Question: I have several apps that I wrote a couple of years ago that are on the store and all fine, working, approved, etc.
I have now opened them up in Xcode 6 to do some updates to them, and the custom tab bar that I wrote and was working fine in Xcode 4 now displays very odd behaviour.
The bar shows up blank on first load, but when each tab is touched/selected, then the image loads. Once all tabs have been selected once, then the bar is fully working and all images are showing up as expected - but on first load the tab bar shows blank (except for the first tab, because it is selected).

The code hasn't changed since it previously worked, all images are there and loaded fine, because once a tab is selected then they show up fine. It is only on first load that the images don't appear, until that tab is touched and selected.
My code for this custom tab bar is as follows, which all worked fine previously, and works fine in the apps on the store now:
'''
CGRect screenBound = [[UIScreen mainScreen] bounds];
CGSize screenSize = screenBound.size;
CGRect tabbarTopFrame = CGRectMake(0,(screenSize.height - 59),320,10);
UIImageView *tabbarTop = [[UIImageView alloc] initWithFrame:tabbarTopFrame];
tabbarTop.image = [UIImage imageNamed:@"tabbar_top.png"];
[self.tabBarController.view addSubview:tabbarTop];
UIImage *selectedImage0 = [UIImage imageNamed:@"tabbar_introduction_active.png"];
UIImage *unselectedImage0 = [UIImage imageNamed:@"tabbar_introduction_default.png"];
UIImage *selectedImage1 = [UIImage imageNamed:@"tabbar_nests_active.png"];
UIImage *unselectedImage1 = [UIImage imageNamed:@"tabbar_nests_default.png"];
UIImage *selectedImage2 = [UIImage imageNamed:@"tabbar_home_active.png"];
UIImage *unselectedImage2 = [UIImage imageNamed:@"tabbar_home_default.png"];
UIImage *selectedImage3 = [UIImage imageNamed:@"tabbar_dogowners_active.png"];
UIImage *unselectedImage3 = [UIImage imageNamed:@"tabbar_dogowners_default.png"];
UIImage *selectedImage4 = [UIImage imageNamed:@"tabbar_spotted_active.png"];
UIImage *unselectedImage4 = [UIImage imageNamed:@"tabbar_spotted_default.png"];
UITabBar *tabBar = self.tabBarController.tabBar;
UITabBarItem *item0 = [tabBar.items objectAtIndex:0];
UITabBarItem *item1 = [tabBar.items objectAtIndex:1];
UITabBarItem *item2 = [tabBar.items objectAtIndex:2];
UITabBarItem *item3 = [tabBar.items objectAtIndex:3];
UITabBarItem *item4 = [tabBar.items objectAtIndex:4];
item0.imageInsets = UIEdgeInsetsMake(6, 0, -6, 0);
item1.imageInsets = UIEdgeInsetsMake(6, 0, -6, 0);
item2.imageInsets = UIEdgeInsetsMake(6, 0, -6, 0);
item3.imageInsets = UIEdgeInsetsMake(6, 0, -6, 0);
item4.imageInsets = UIEdgeInsetsMake(6, 0, -6, 0);
[item0 setFinishedSelectedImage:selectedImage0 withFinishedUnselectedImage:unselectedImage0];
[item1 setFinishedSelectedImage:selectedImage1 withFinishedUnselectedImage:unselectedImage1];
[item2 setFinishedSelectedImage:selectedImage2 withFinishedUnselectedImage:unselectedImage2];
[item3 setFinishedSelectedImage:selectedImage3 withFinishedUnselectedImage:unselectedImage3];
[item4 setFinishedSelectedImage:selectedImage4 withFinishedUnselectedImage:unselectedImage4];
'''
What has changed since Xcode 4 regarding the above code, or is there any issues with the above code that would cause the images not to load until after they have been selected?
Xcode shows no errors or warnings with the code as shown.
This is causing me no end of grief, and I just cant understand this behaviour!
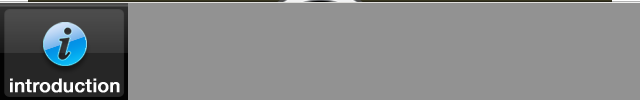
Answer: '''
[item0 setFinishedSelectedImage:selectedImage0 withFinishedUnselectedImage:unselectedImage0];
'''
The function is deprecated first in iOS7.
The alternative:
'''
[item0 setImage:[unselectedImage0 imageWithRenderingMode:UIImageRenderingModeAlwaysOriginal]];
[item0 setSelectedImage:[selectedImage0 imageWithRenderingMode:UIImageRenderingModeAlwaysOriginal]];
'''